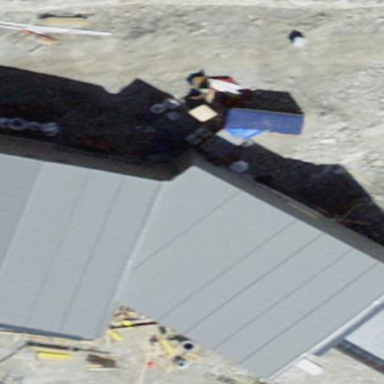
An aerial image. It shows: Restaurant building.